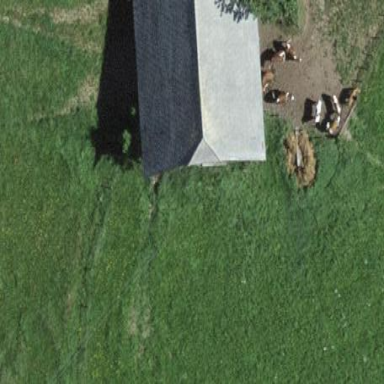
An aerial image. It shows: Barn.